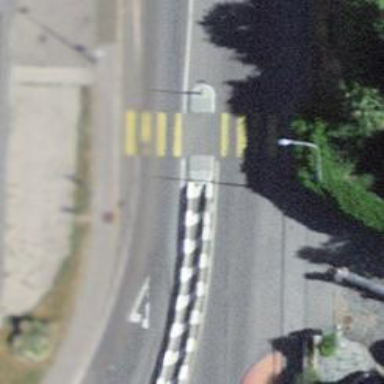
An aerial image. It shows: Uncontrolled road crossing with markings.